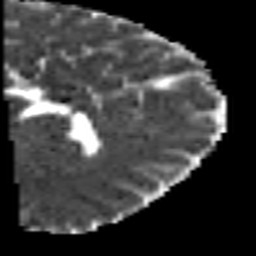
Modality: MD
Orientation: sagittal
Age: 40
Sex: male
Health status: healthy
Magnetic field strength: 3 T
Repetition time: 7 s
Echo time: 0.0926 s